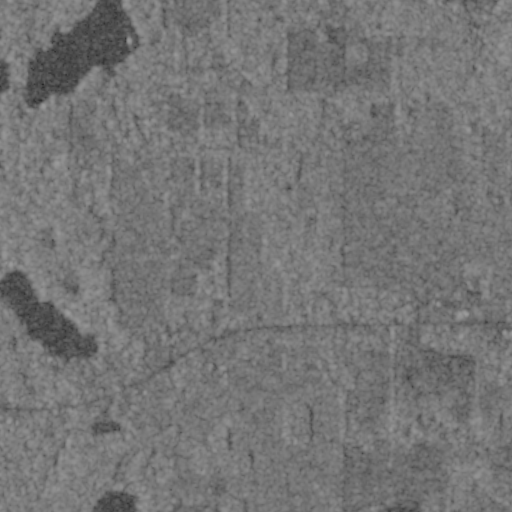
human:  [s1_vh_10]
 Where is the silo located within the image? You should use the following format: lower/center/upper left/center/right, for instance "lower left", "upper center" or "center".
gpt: The silo is located in the center right of the image.
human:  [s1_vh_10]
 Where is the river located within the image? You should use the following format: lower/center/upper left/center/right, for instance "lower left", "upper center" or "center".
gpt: The river is located in the right of the image.
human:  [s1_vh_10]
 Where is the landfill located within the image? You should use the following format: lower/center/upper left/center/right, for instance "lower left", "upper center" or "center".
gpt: There is no landfill in the image.

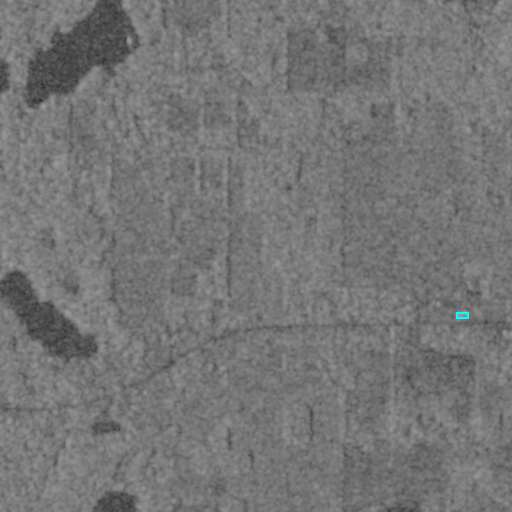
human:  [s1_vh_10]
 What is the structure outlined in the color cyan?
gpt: The structure outlined in cyan is a building.
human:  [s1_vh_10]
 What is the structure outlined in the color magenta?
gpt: There is no magenta outline.